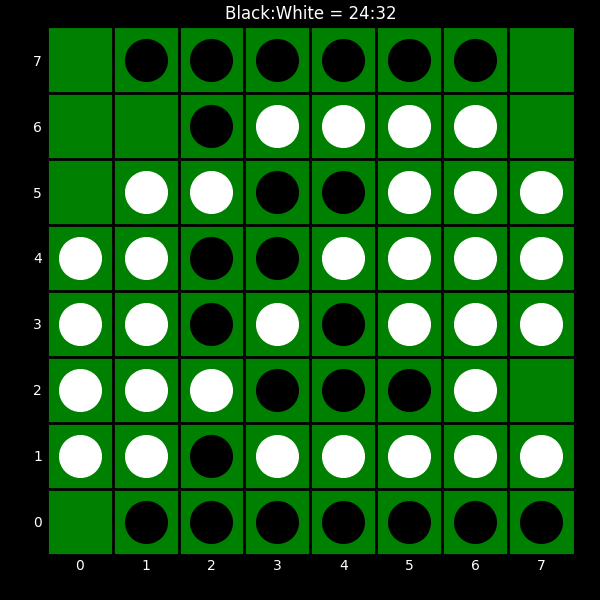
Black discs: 24
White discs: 32